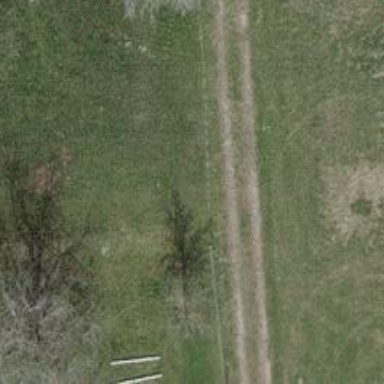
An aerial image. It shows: Track with grade 5 tracktype.